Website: lowes
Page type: account-selection
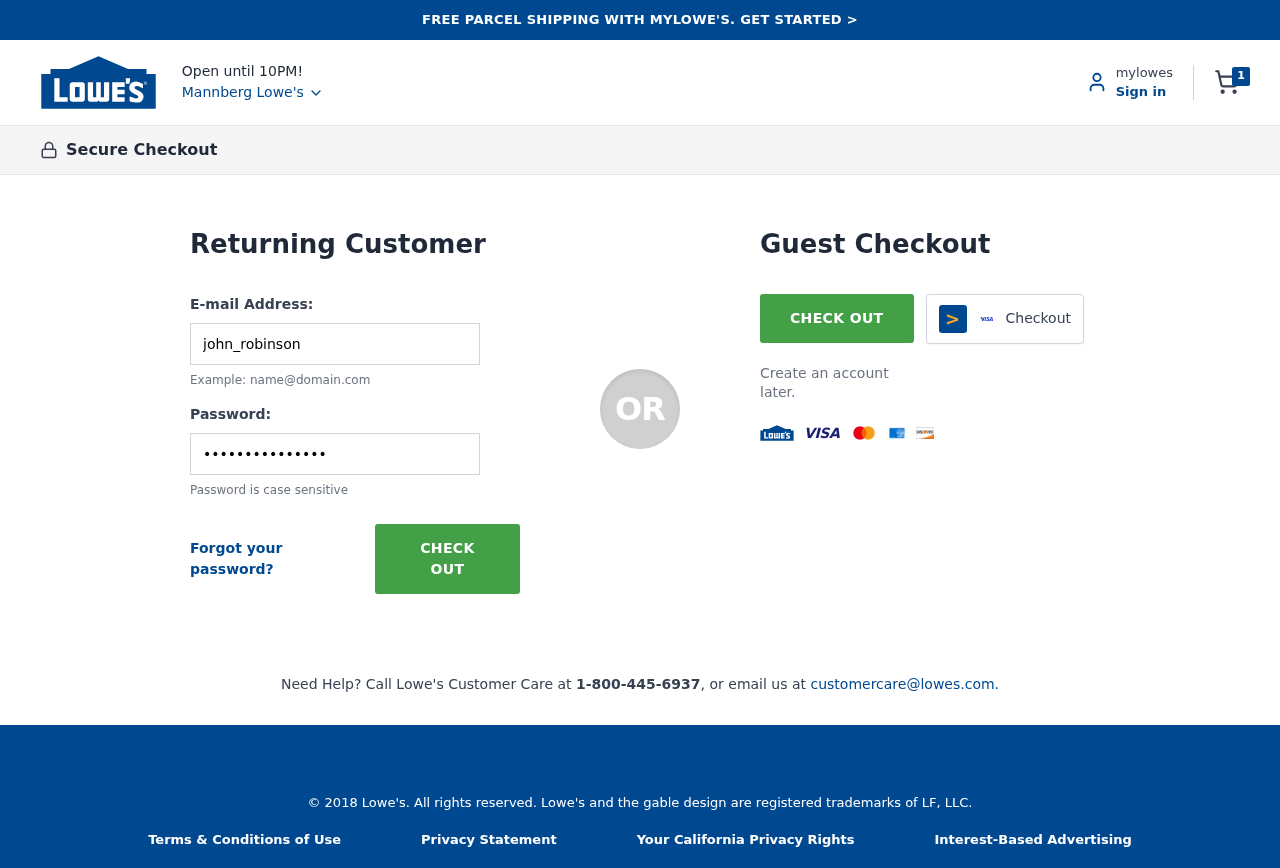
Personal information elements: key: PII_CITY
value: Mannberg Lowe's
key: PII_LOGIN_USERNAME
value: john_robinson
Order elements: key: ORDER_NUM_ITEMS
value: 1